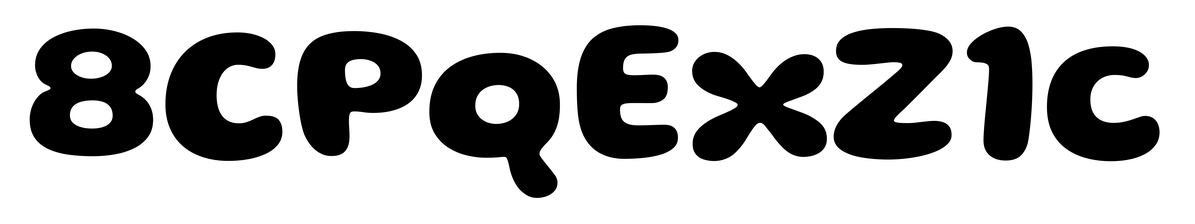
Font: Gluten_Bold